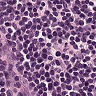
Metastatic tissue present: no